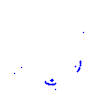
Particle: kaon